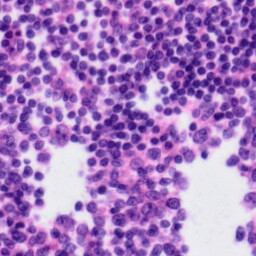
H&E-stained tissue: Tonsil